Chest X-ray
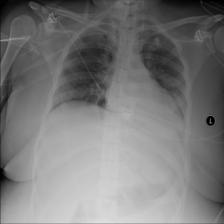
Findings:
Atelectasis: negative
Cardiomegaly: negative
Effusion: negative
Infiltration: negative
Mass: negative
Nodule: negative
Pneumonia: negative
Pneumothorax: negative
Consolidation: negative
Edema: negative
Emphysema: negative
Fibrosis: negative
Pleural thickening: negative
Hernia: negative